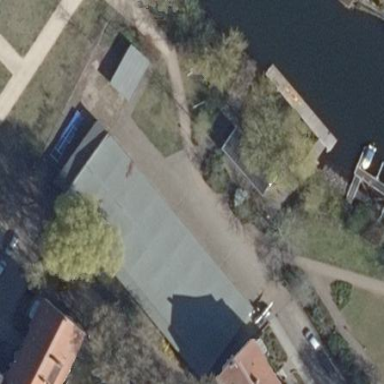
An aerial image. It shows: Boathouse building.